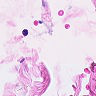
Metastatic tissue present: no